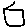
Label: square